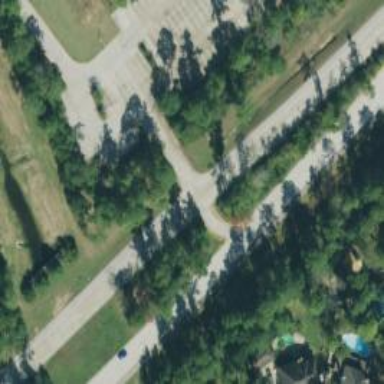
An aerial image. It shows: Secondary link road.